Field crop: maize
Growth stage: 2
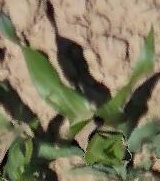
Species: maize